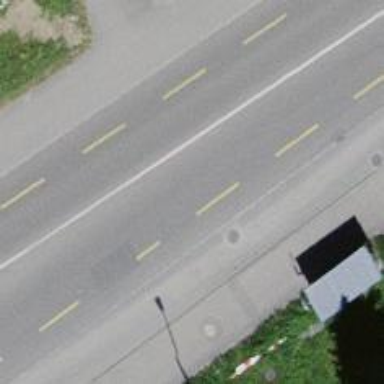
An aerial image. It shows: Tertiary road with designated cycle lane.